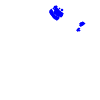
Particle: electron